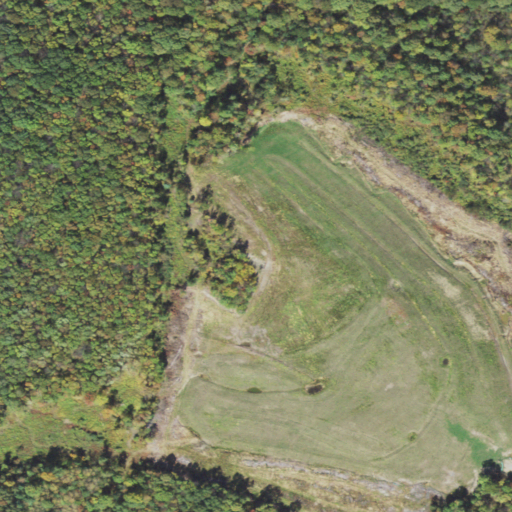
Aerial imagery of mountain in Pennsylvania named Coal Hill containing deciduous forest, grassland, shrub, barren land, and mixed forest